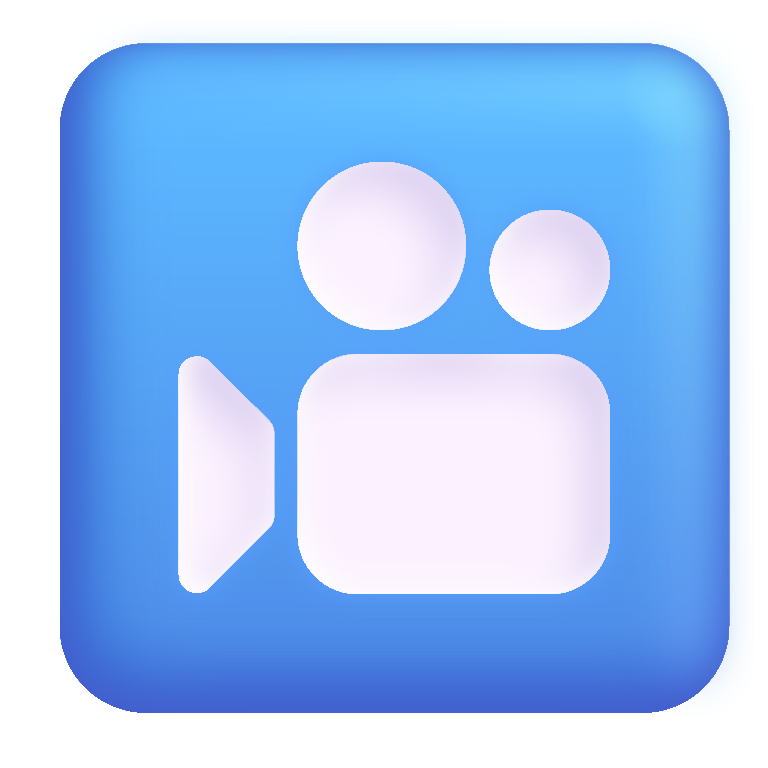
cinema color